Question: I have an Android project I want to automate.
I have created a Robotium project for it, and a TestCase here it is:
'''
package com.nu.art.software.cyborg.automation.test;
import android.app.Instrumentation;
import android.content.Context;
import android.test.ActivityInstrumentationTestCase2;
import android.test.suitebuilder.annotation.Smoke;
import com.nu.art.software.cyborg.automation.core.AutomationManager;
import com.nu.art.software.cyborg.core.ApplicationLauncher;
import com.nu.art.software.cyborg.log.Log;
import com.nu.art.software.cyborg.log.Logger;
import com.nu.art.software.cyborg.modules.automation.AutomationScenario;
import com.nu.art.software.rexml.core.ReXML;
public class TestCase
extends ActivityInstrumentationTestCase2<ApplicationLauncher>
implements Logger {
private AutomationScenario automationScenario;
private Context context;
private Context targetContext;
protected AutomationManager manager;
protected final String TAG = getClass().getSimpleName();
public TestCase() {
super(ApplicationLauncher.class);
}
@Override
public final void setUp()
throws Exception {
Instrumentation instrumentation = getInstrumentation();
context = instrumentation.getContext();
targetContext = instrumentation.getTargetContext();
automationScenario = ReXML.getSystemReXML().deserialize(AutomationScenario.class, context.getAssets().open("user_scenario.xml"));
manager = new AutomationManager();
manager.setInstrumentation(instrumentation);
manager.init();
}
@Smoke
// @SmallTest
public void runScenario()
throws Exception {
try {
manager.executeScenario(automationScenario);
} catch (Exception e) {
logError(e);
throw e;
}
}
/** Some log methods **/
}
'''
The project package defined in the manifest matches the package where the lays:
'''
<?xml version="1.0" encoding="utf-8"?>
<manifest xmlns:android="http://schemas.android.com/apk/res/android"
package="com.nu.art.software.cyborg.automation.test"
android:versionCode="1"
android:versionName="1.0" >
<uses-sdk android:minSdkVersion="7" />
<application
android:icon="@drawable/icon"
android:label="@string/app_name" >
<uses-library android:name="android.test.runner" />
</application>
<instrumentation
android:name="android.test.InstrumentationTestRunner"
android:targetPackage="com.nu.art.software.android.services" />
</manifest>
'''
I'm sure it does not recognize the test because of this:

Is there something I'm missing?
Thanks in advance,
Adam.
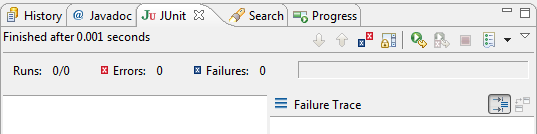
Answer: Your test cases need to start with test. Example is testRunScenario().